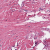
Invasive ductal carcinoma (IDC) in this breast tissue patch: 0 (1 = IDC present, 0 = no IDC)